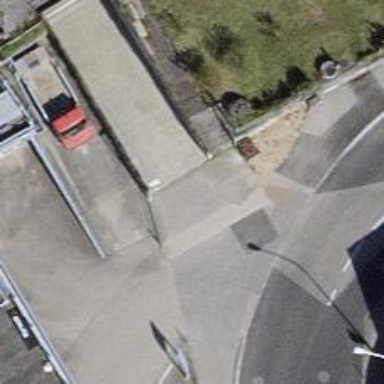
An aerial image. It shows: Footway with concrete surface.